Question:
I want to incorporate a custom back button - I'm able to get the above result using
'''
self.navigationItem.backBarButtonItem = [[UIBarButtonItem alloc] initWithImage:[UIImage imageNamed:@"back-btn"] style:UIBarButtonItemStylePlain target:nil action:nil];
'''
but how do you remove the native blue button?
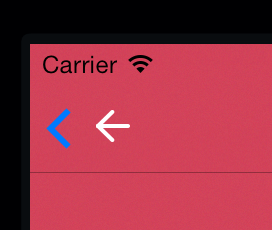
Answer: Thanks to all the answerers - found a simpler way of doing it...
'''
self.navigationItem.leftBarButtonItem = [[UIBarButtonItem alloc] initWithImage:[UIImage imageNamed:@"back-btn"] style:UIBarButtonItemStylePlain target:self action:@selector(backButtonAction:)];
self.navigationItem.leftBarButtonItem.tintColor = [UIColor whiteColor];
[self.navigationItem setHidesBackButton:YES animated:NO];
[self.navigationItem setBackBarButtonItem:nil];
-(void) backButtonAction:(id)sender
{
[self.navigationController popViewControllerAnimated:YES];
}
'''